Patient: sex F, age 56
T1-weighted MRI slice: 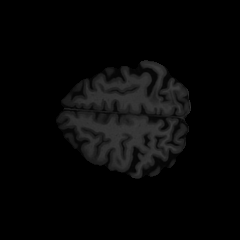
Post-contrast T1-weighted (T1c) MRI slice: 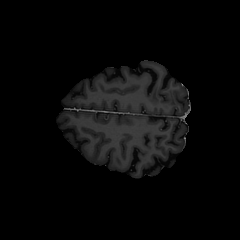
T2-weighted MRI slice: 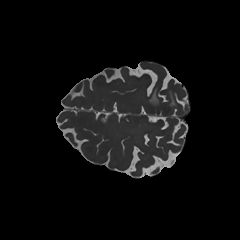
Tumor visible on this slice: yes
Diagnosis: Glioblastoma, IDH-wildtype
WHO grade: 4